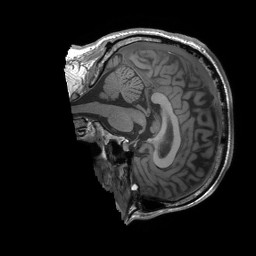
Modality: T1w
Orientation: sagittal
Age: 41
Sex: male